Field crop: maize
Growth stage: 2
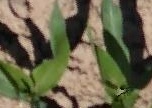
Species: maize